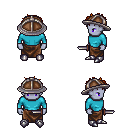
a pixel art fantasy rpg character, male body template, dark elf, purple skin, teal long-sleeve shirt, robe skirt, dark blonde bedhead hairstyle, chain helm, metal boots, dagger, four views (front, back, left, right), 2x2 character sprite sheet, small pixel art, hard edges, no anti-aliasing